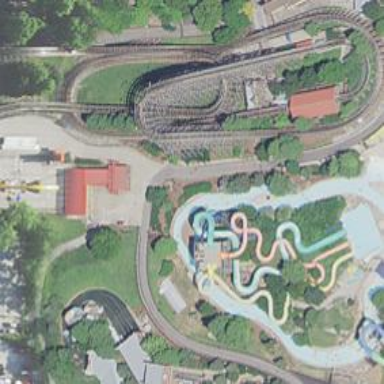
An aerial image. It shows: Water slide attraction.